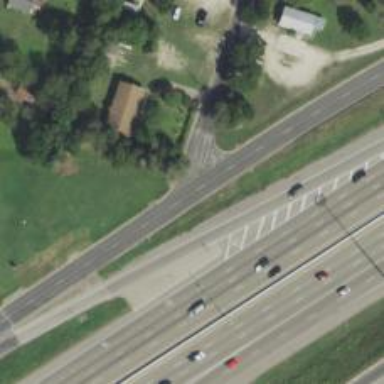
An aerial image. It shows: Secondary road with asphalt surface and frontage road.